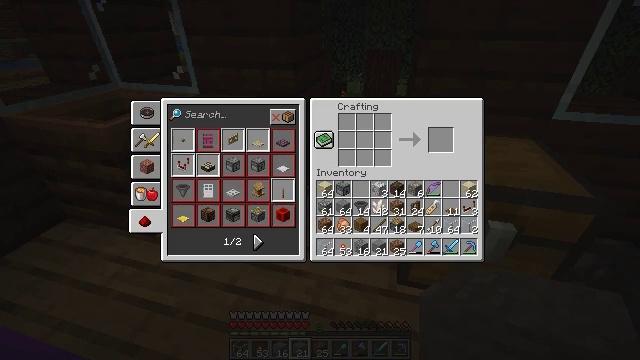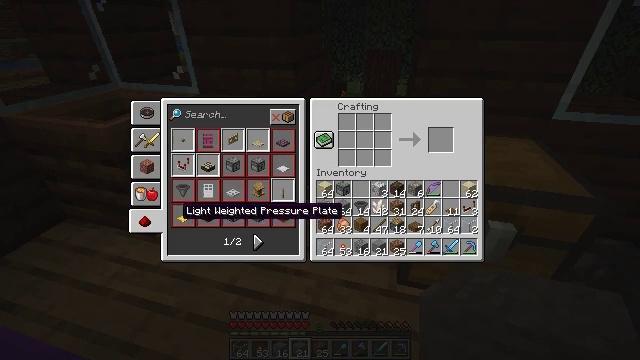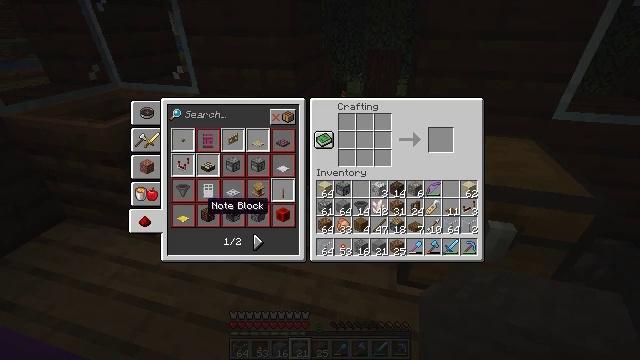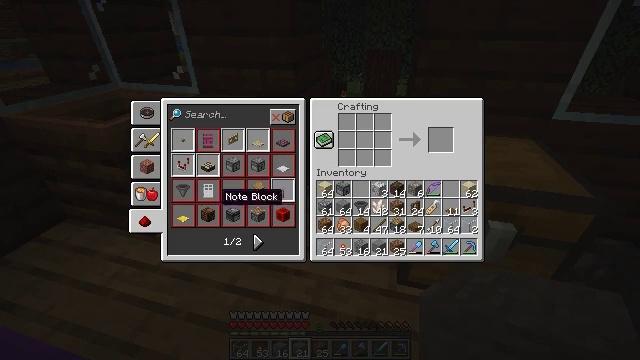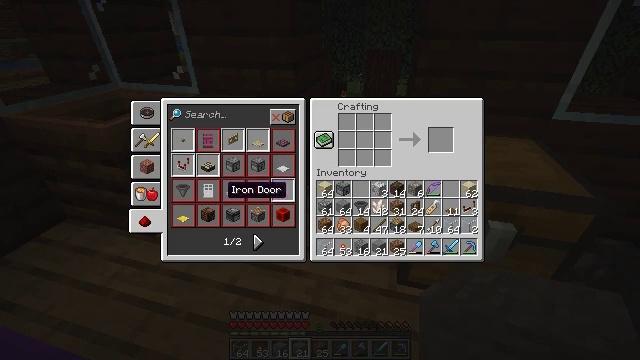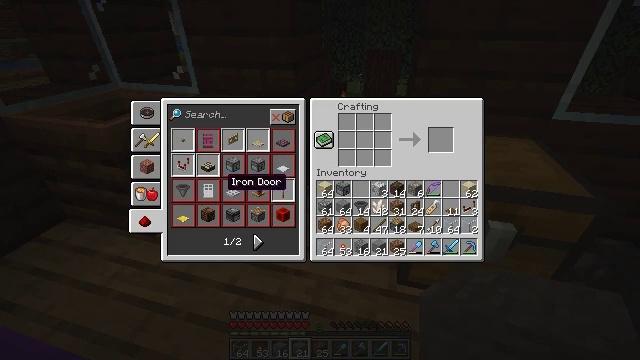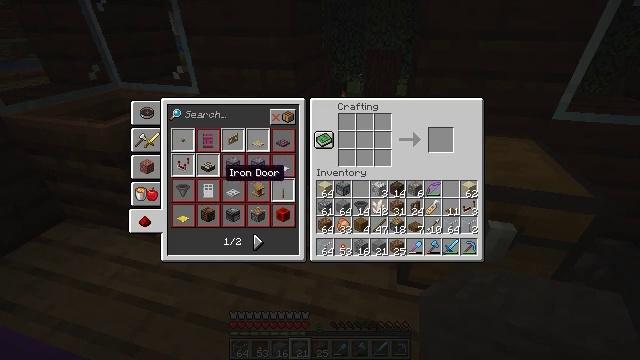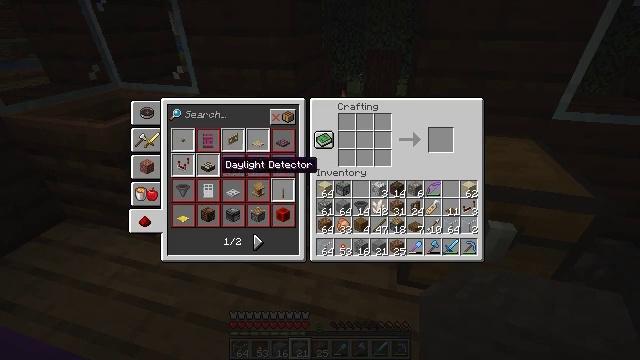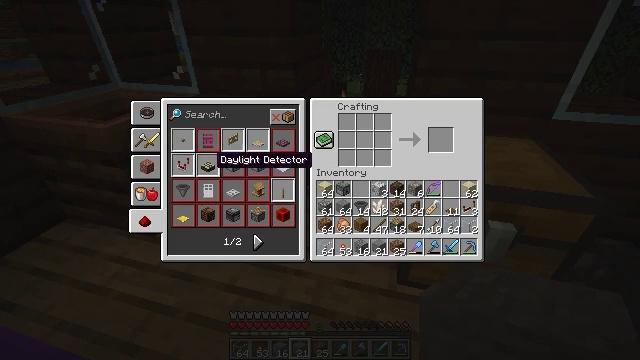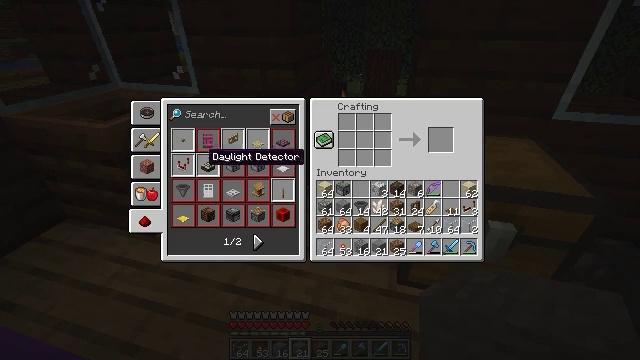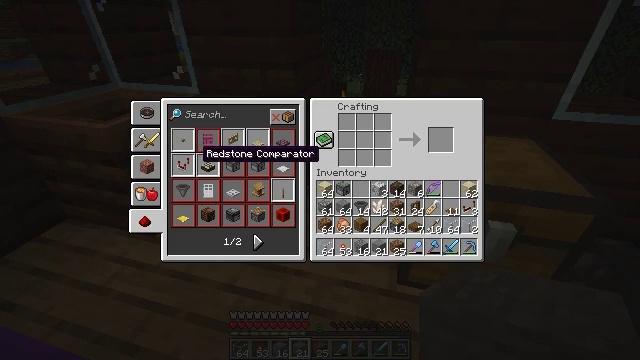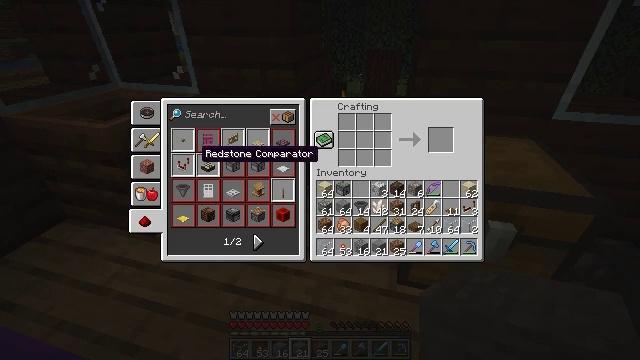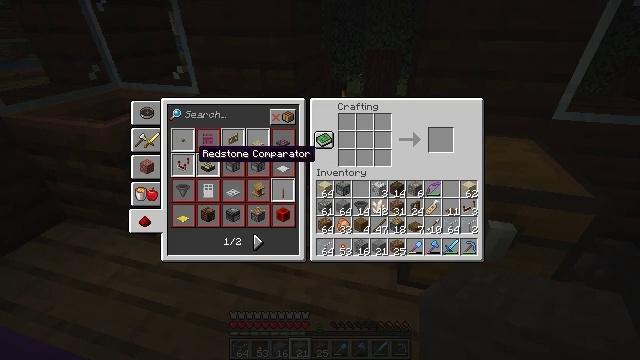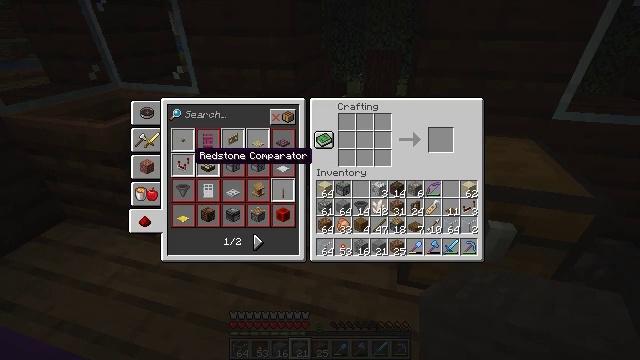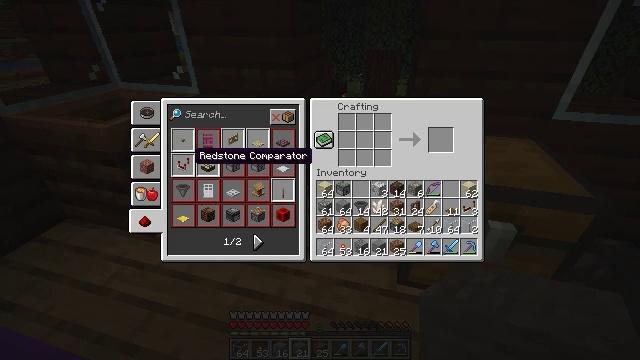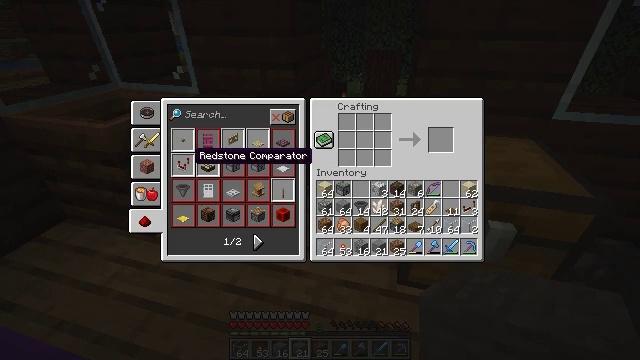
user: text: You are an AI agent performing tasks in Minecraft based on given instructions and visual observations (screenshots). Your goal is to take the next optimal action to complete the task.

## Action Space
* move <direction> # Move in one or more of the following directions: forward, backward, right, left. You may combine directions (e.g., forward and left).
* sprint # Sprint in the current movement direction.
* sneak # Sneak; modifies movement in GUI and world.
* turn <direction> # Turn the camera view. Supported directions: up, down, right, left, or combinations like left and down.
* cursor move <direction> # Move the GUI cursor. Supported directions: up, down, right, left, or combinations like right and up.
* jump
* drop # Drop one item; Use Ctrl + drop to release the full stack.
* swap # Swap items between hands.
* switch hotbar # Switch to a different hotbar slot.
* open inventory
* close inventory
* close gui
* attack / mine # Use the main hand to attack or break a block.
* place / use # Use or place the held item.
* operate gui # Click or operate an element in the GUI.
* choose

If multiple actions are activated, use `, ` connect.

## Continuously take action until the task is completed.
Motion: motion action
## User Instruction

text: Use the crafting table to create a comparator.
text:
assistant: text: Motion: cursor move right
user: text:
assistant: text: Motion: cursor move right
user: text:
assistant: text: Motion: cursor move right and up
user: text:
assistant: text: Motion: cursor move up
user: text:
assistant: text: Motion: cursor move up
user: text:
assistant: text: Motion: cursor move up
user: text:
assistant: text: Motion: cursor move up
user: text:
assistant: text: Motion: no_op
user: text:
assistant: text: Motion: cursor move left
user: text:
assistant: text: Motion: no_op
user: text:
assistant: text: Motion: no_op
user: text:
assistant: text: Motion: no_op
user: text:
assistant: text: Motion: no_op
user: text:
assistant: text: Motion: no_op
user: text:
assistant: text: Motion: operate gui
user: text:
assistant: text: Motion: operate gui
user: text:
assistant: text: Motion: operate gui
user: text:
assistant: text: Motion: no_op
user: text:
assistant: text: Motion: no_op
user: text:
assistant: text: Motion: sneak
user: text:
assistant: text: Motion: sneak
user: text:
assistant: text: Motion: sneak
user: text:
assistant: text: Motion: sneak
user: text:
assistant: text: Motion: sneak
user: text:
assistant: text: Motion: sneak
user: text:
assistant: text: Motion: sneak
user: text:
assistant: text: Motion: sneak
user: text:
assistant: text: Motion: sneak
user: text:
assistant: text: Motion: sneak
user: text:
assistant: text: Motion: sneak